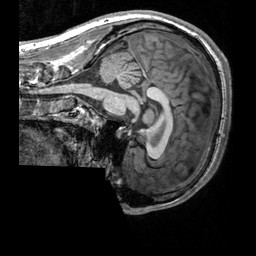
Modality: T1w
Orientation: sagittal
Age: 24
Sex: male
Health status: healthy
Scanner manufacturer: siemens
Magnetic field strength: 3 T
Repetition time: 2.3 s
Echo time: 0.00303 s